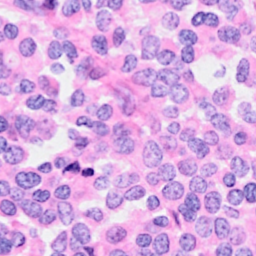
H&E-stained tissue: Breast